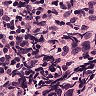
Metastatic tissue present: no